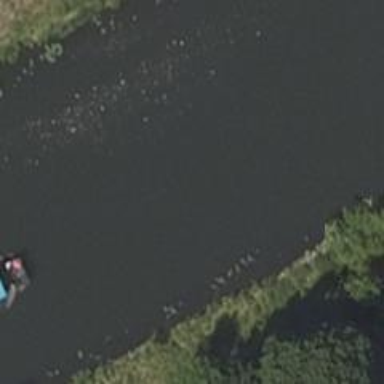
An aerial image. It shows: Canal.